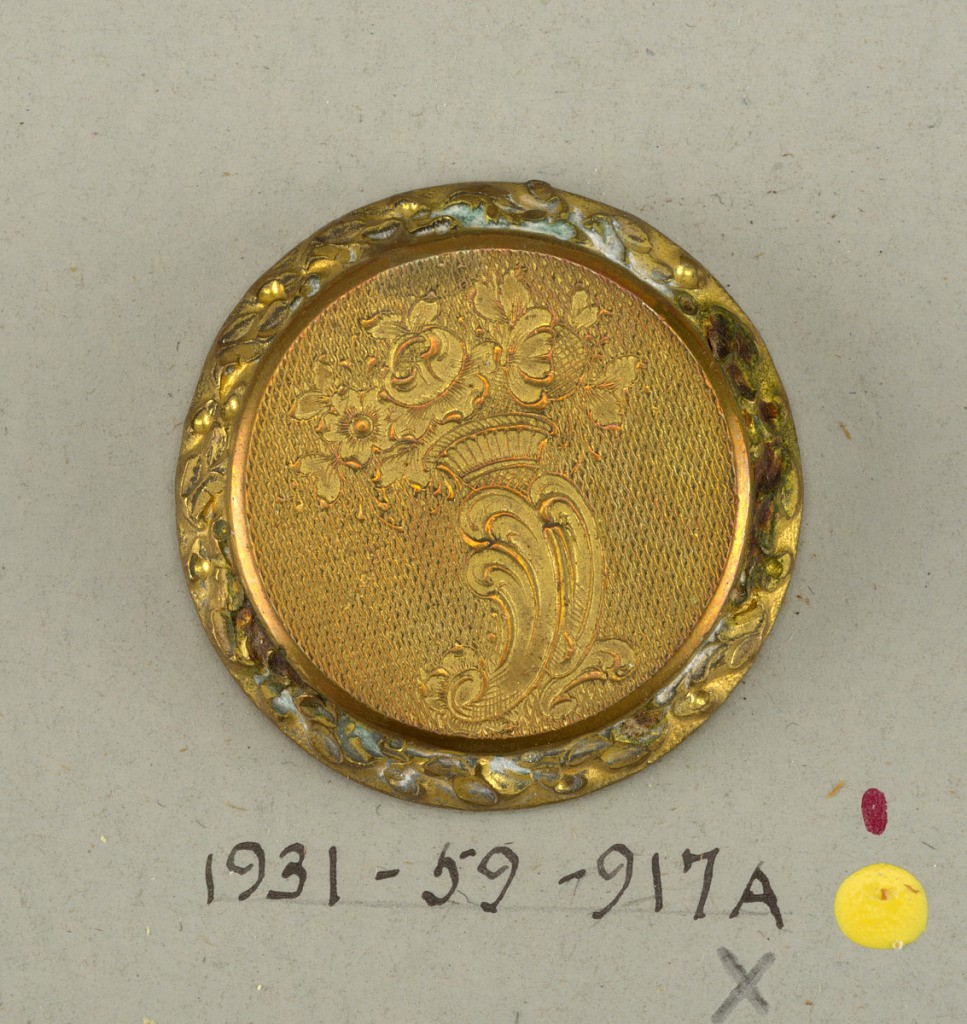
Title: Button
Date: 19th century
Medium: brass
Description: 1931-59-917-a: flat buttons ornamented in design of basket of flo...